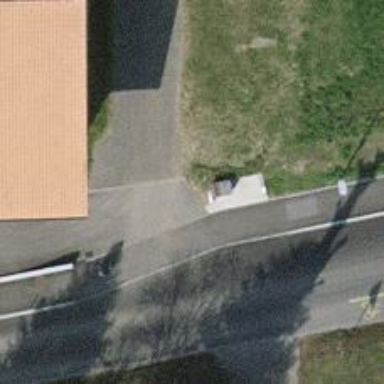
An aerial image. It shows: Unmarked crossing on the road.